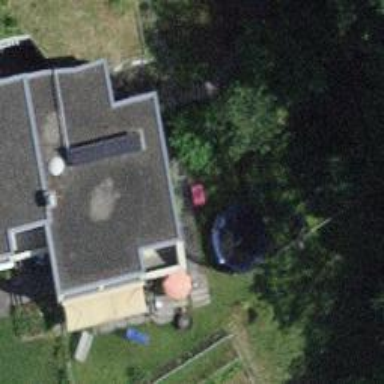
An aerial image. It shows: Terrace building.